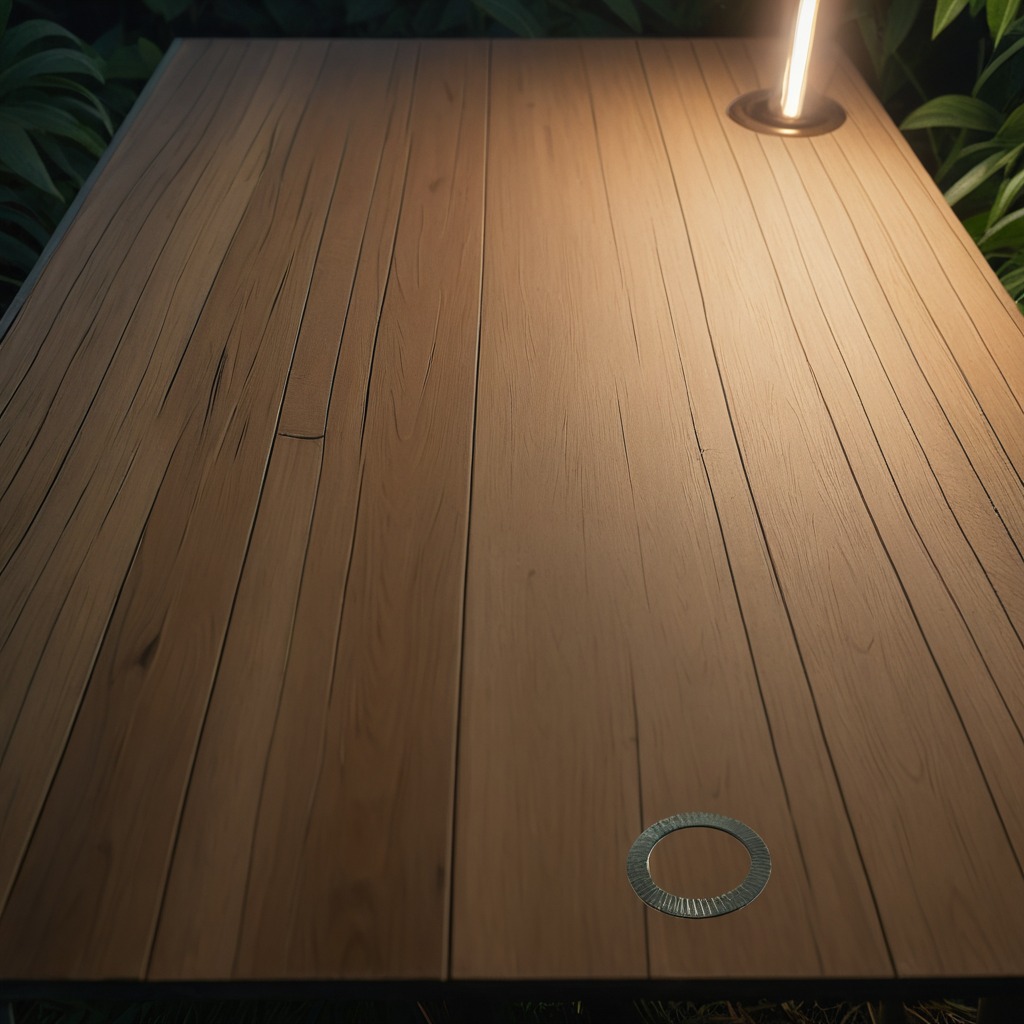
A flat metal washer is lying on the wooden table inside a jungle field workshop tent at night.